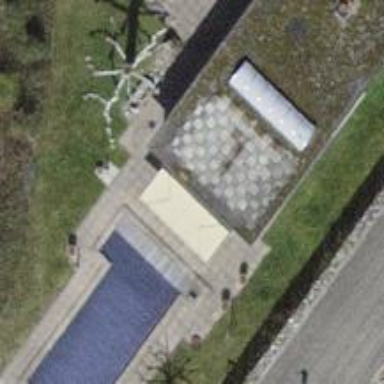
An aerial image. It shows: Swimming pool located in leisure land.